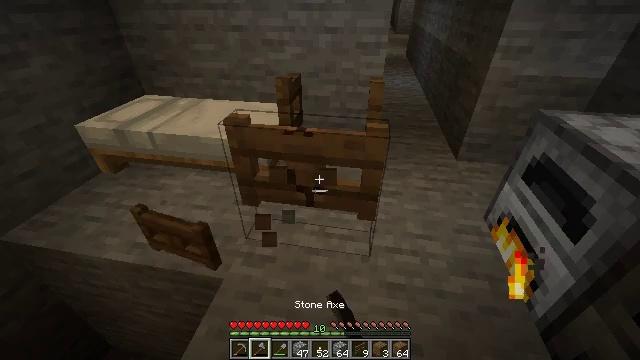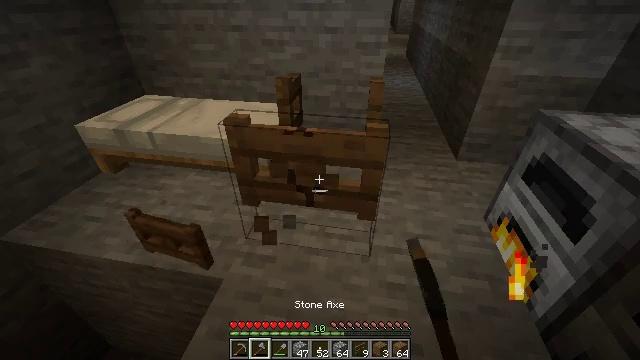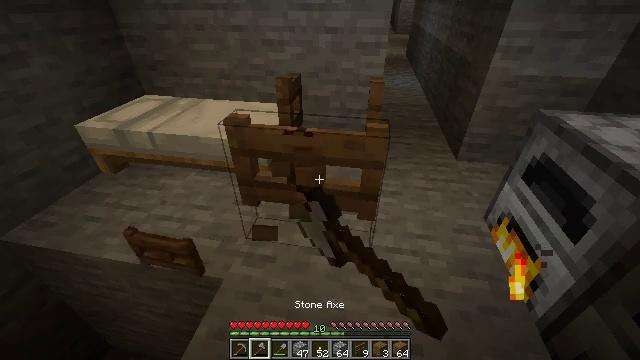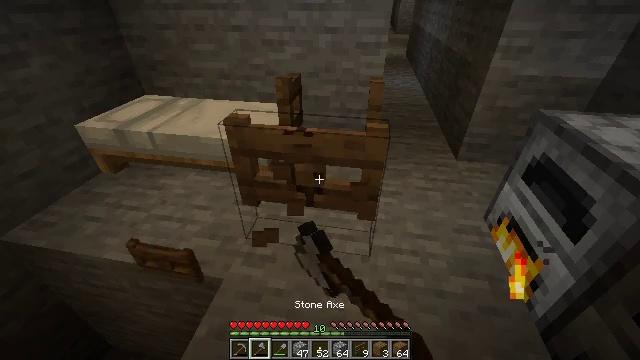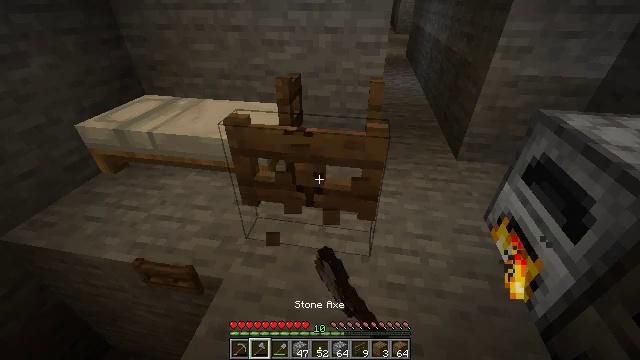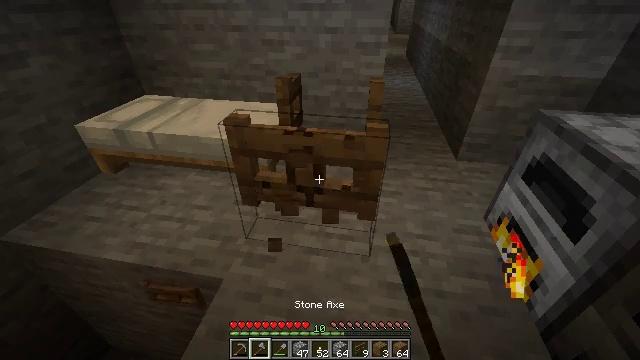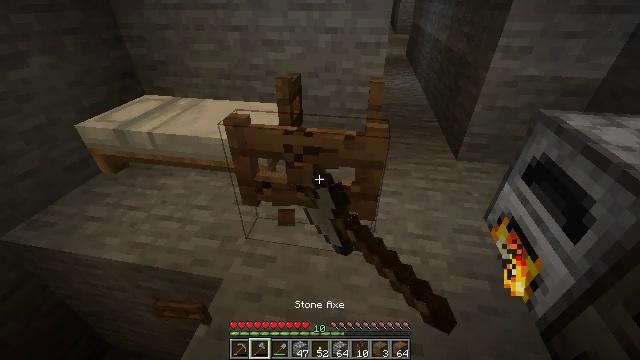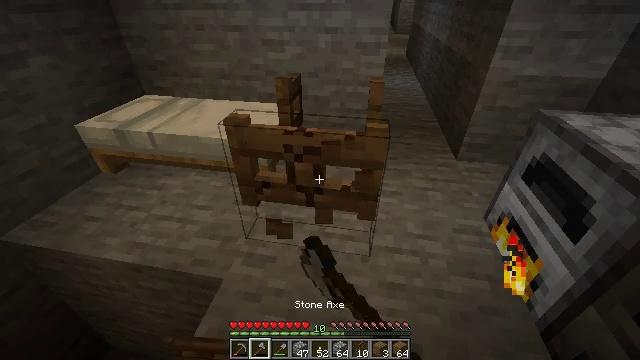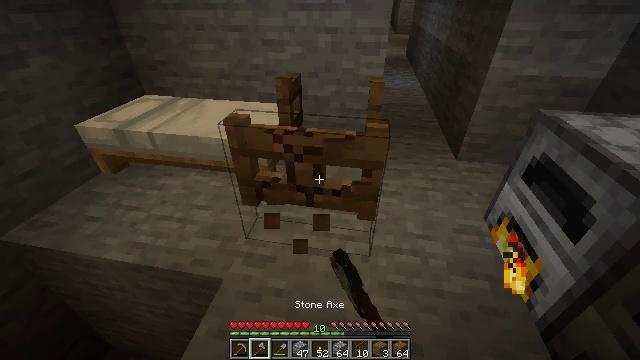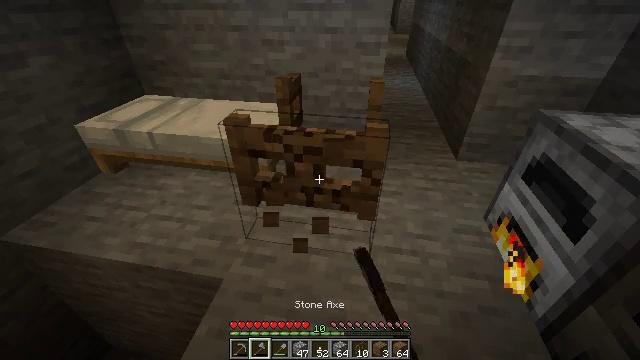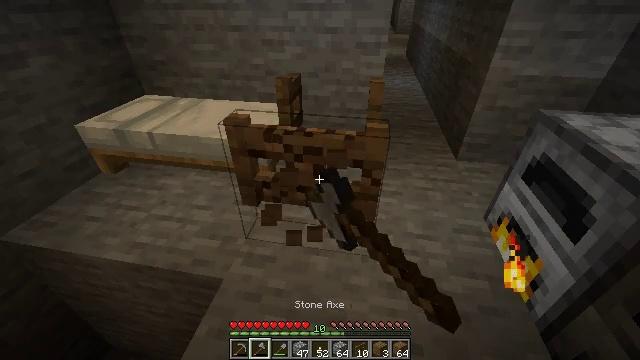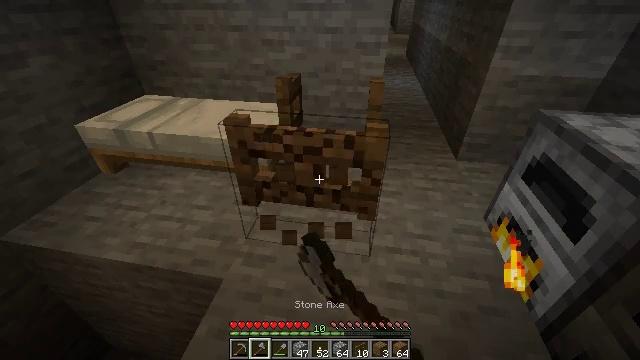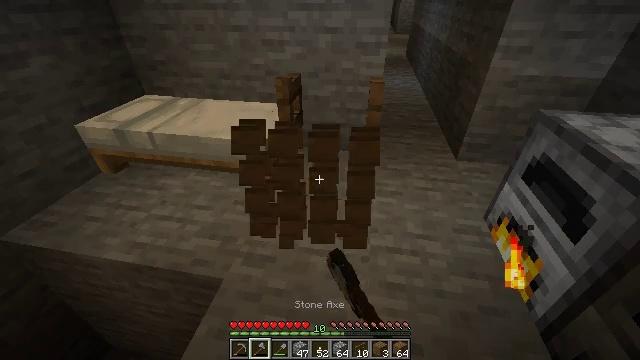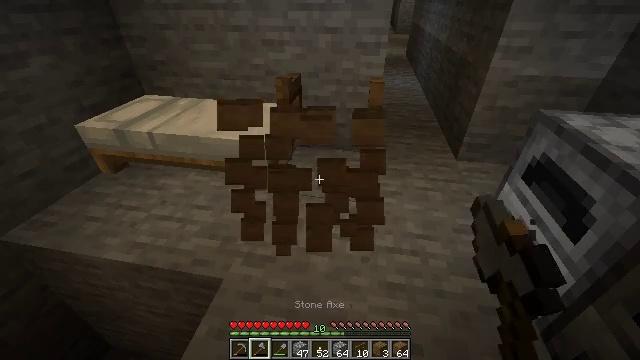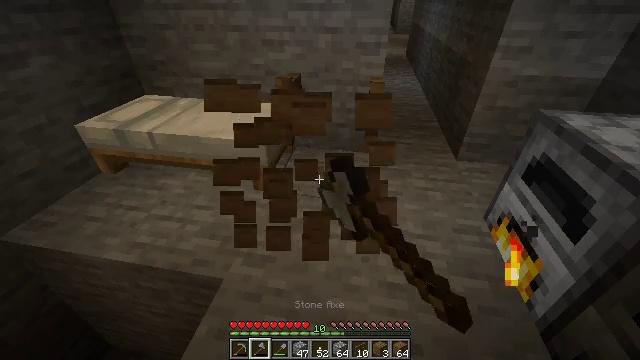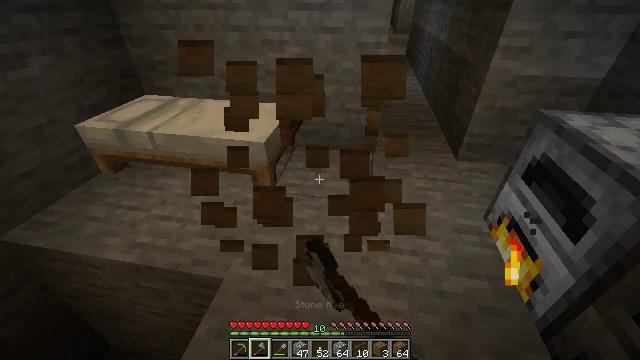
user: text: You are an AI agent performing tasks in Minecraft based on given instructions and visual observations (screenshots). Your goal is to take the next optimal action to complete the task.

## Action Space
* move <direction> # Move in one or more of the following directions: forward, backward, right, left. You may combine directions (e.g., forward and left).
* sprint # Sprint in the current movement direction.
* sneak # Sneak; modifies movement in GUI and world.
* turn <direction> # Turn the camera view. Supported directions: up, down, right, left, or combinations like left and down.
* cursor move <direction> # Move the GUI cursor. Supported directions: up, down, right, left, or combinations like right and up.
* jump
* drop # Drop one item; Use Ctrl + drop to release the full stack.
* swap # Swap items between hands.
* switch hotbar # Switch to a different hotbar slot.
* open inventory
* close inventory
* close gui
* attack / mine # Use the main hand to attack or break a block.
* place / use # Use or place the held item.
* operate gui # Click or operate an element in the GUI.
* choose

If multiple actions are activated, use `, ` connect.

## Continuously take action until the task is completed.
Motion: motion action
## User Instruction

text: Break the spruce fence gate to collect it.
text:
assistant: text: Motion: attack / mine
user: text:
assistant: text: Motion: attack / mine
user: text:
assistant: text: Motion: attack / mine
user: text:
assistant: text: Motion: attack / mine
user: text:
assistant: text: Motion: attack / mine
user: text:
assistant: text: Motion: attack / mine
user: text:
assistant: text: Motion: attack / mine
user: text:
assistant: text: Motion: attack / mine
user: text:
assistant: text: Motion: attack / mine
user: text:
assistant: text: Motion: attack / mine
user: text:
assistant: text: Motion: attack / mine
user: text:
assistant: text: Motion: attack / mine
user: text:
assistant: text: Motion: attack / mine
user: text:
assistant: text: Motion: attack / mine
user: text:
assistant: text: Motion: attack / mine
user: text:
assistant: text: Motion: attack / mine
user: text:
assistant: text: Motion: attack / mine
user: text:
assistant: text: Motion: attack / mine
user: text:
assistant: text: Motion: attack / mine
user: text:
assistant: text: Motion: move forward, attack / mine
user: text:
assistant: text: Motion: move forward, attack / mine
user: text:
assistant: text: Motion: move forward, attack / mine
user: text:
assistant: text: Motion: attack / mine
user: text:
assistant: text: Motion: attack / mine
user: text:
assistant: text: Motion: turn up, attack / mine
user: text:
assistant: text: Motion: attack / mine
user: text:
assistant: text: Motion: attack / mine
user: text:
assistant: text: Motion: attack / mine
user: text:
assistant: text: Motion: attack / mine
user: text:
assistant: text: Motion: attack / mine